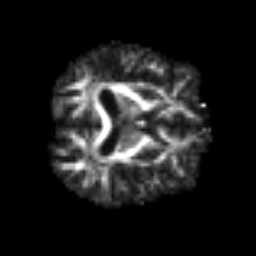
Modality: FA
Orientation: axial
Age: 63
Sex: male
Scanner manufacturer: siemens
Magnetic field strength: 3 T
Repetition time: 3.2 s
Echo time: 0.081 s